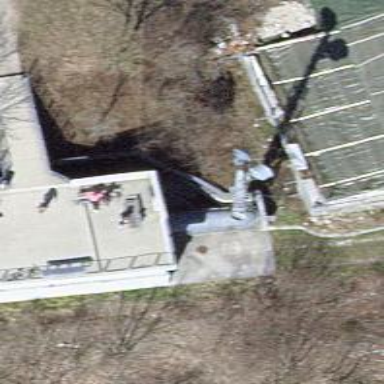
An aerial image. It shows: Bench.